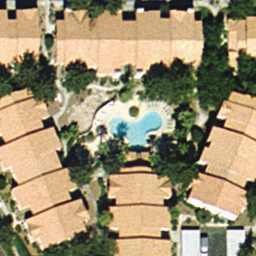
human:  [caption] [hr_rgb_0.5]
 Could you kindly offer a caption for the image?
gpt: There are lots of houses of orange roofs with a swimming pool in the middle of them .

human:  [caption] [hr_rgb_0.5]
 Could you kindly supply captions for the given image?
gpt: Lots of houses arranged neatly with a swimming pool in in the middle of them .

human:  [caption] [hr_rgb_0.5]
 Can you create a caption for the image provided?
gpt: It is a dense residential area with lots of houses arranged neatly .

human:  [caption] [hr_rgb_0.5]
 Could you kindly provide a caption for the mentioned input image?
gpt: This is a dense residential area with houses and a swimming pool .

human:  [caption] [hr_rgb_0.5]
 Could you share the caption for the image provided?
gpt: Lots of houses and plants with a swimming pool in the middle of them .